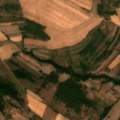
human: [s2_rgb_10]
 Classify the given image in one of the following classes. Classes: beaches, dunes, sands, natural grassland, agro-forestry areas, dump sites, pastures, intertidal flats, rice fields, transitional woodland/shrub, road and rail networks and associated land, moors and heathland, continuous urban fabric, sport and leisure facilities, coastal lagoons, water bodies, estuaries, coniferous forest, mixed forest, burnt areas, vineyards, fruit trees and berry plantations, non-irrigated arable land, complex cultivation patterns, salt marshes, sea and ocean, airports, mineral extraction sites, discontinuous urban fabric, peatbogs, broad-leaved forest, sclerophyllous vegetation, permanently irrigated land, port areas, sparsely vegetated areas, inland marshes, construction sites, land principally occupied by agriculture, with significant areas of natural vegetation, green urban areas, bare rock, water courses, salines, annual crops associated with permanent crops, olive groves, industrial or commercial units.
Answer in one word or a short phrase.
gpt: non-irrigated arable land, land principally occupied by agriculture, with significant areas of natural vegetation, broad-leaved forest